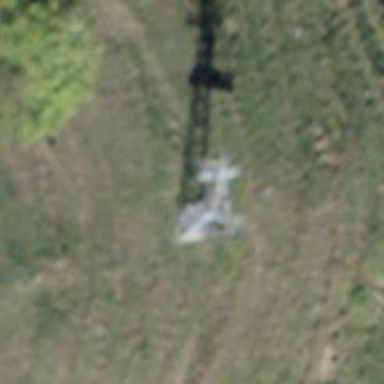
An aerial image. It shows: Pylon used for aerialway.